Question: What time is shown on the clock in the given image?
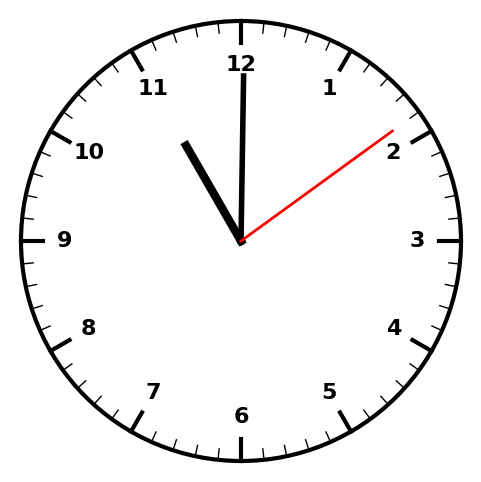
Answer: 11:00:09